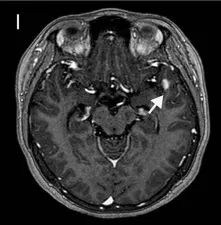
Magnetic resonance imaging findings. With a left temporal lobe lesion showing gadolinium enhancement [, arrowhead]. MRI, Magnetic resonance imaging; FLAIR, fluid attenuated inversion recovery.
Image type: radiology (mri)